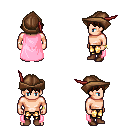
a pixel art fantasy rpg character, male body template, human, light skin, pink cape, gold greaves, brown short bangs hairstyle, leather cap, bracelets, brown shoes, four views (front, back, left, right), 2x2 character sprite sheet, small pixel art, hard edges, no anti-aliasing